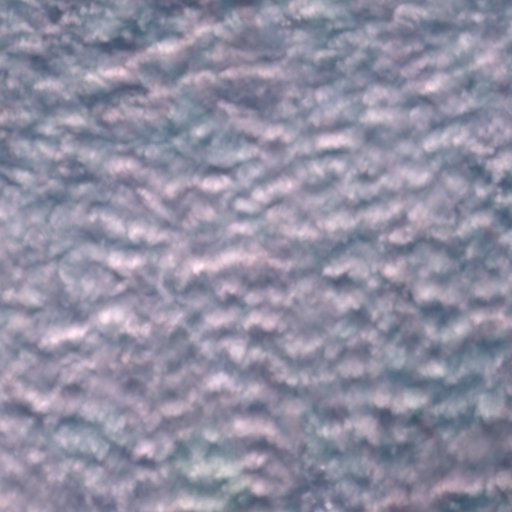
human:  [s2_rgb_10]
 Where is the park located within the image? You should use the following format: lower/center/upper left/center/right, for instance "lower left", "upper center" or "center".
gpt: The park is located in the upper right of the image.
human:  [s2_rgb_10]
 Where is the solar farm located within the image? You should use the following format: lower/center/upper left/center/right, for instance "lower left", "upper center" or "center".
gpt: The solar farm is located in the upper right of the image.
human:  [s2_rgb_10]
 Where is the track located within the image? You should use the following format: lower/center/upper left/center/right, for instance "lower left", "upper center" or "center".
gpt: There is no track in the image.